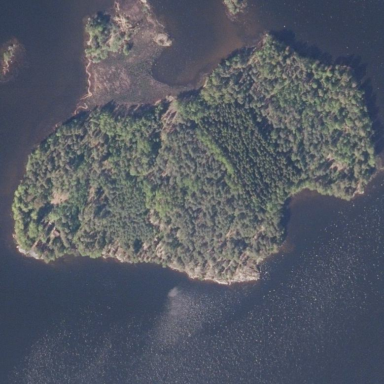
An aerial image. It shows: Islet.